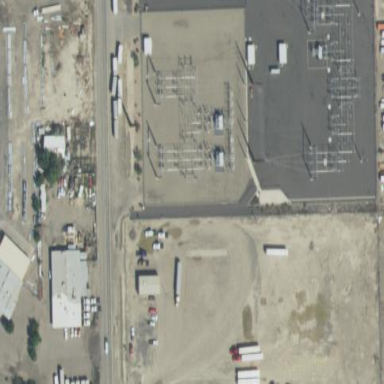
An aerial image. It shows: Outdoor distribution level power substation.